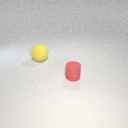
large yellow rubber sphere to the left of small red rubber cylinder